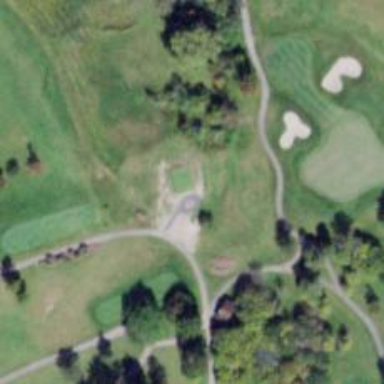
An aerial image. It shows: Path for golf carts.